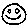
Label: smiley face